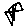
Label: star